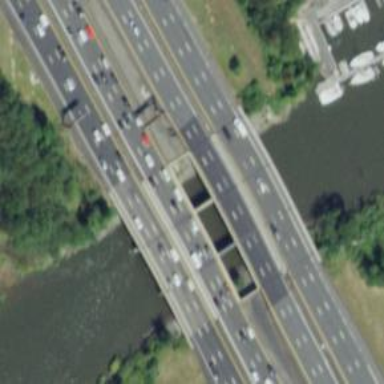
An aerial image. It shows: Urban freeway expressway bridge crossing over the motorway.